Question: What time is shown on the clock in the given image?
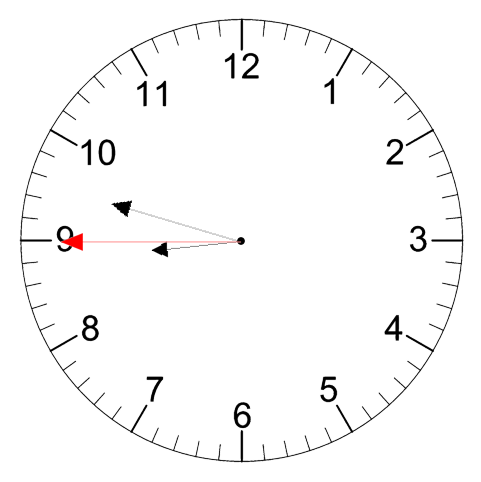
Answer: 08:47:45